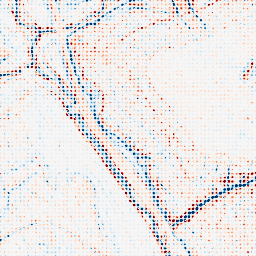
Category: edge_preserving
Decomposition family: bilateral
Decomposition parameters: d: 9
sigma_color: 25
sigma_space: 25
Upsampling method: sinc_hamming
Upsampling parameters: scale: 8
kernel_size: 4
Upsampling scale: 8